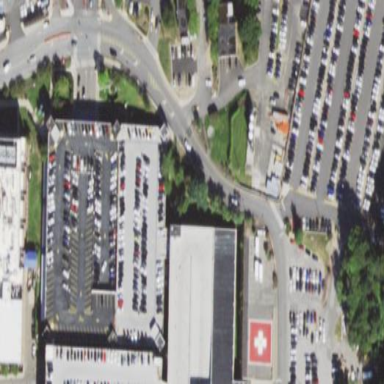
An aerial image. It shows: Multi-storey parking building.